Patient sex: M
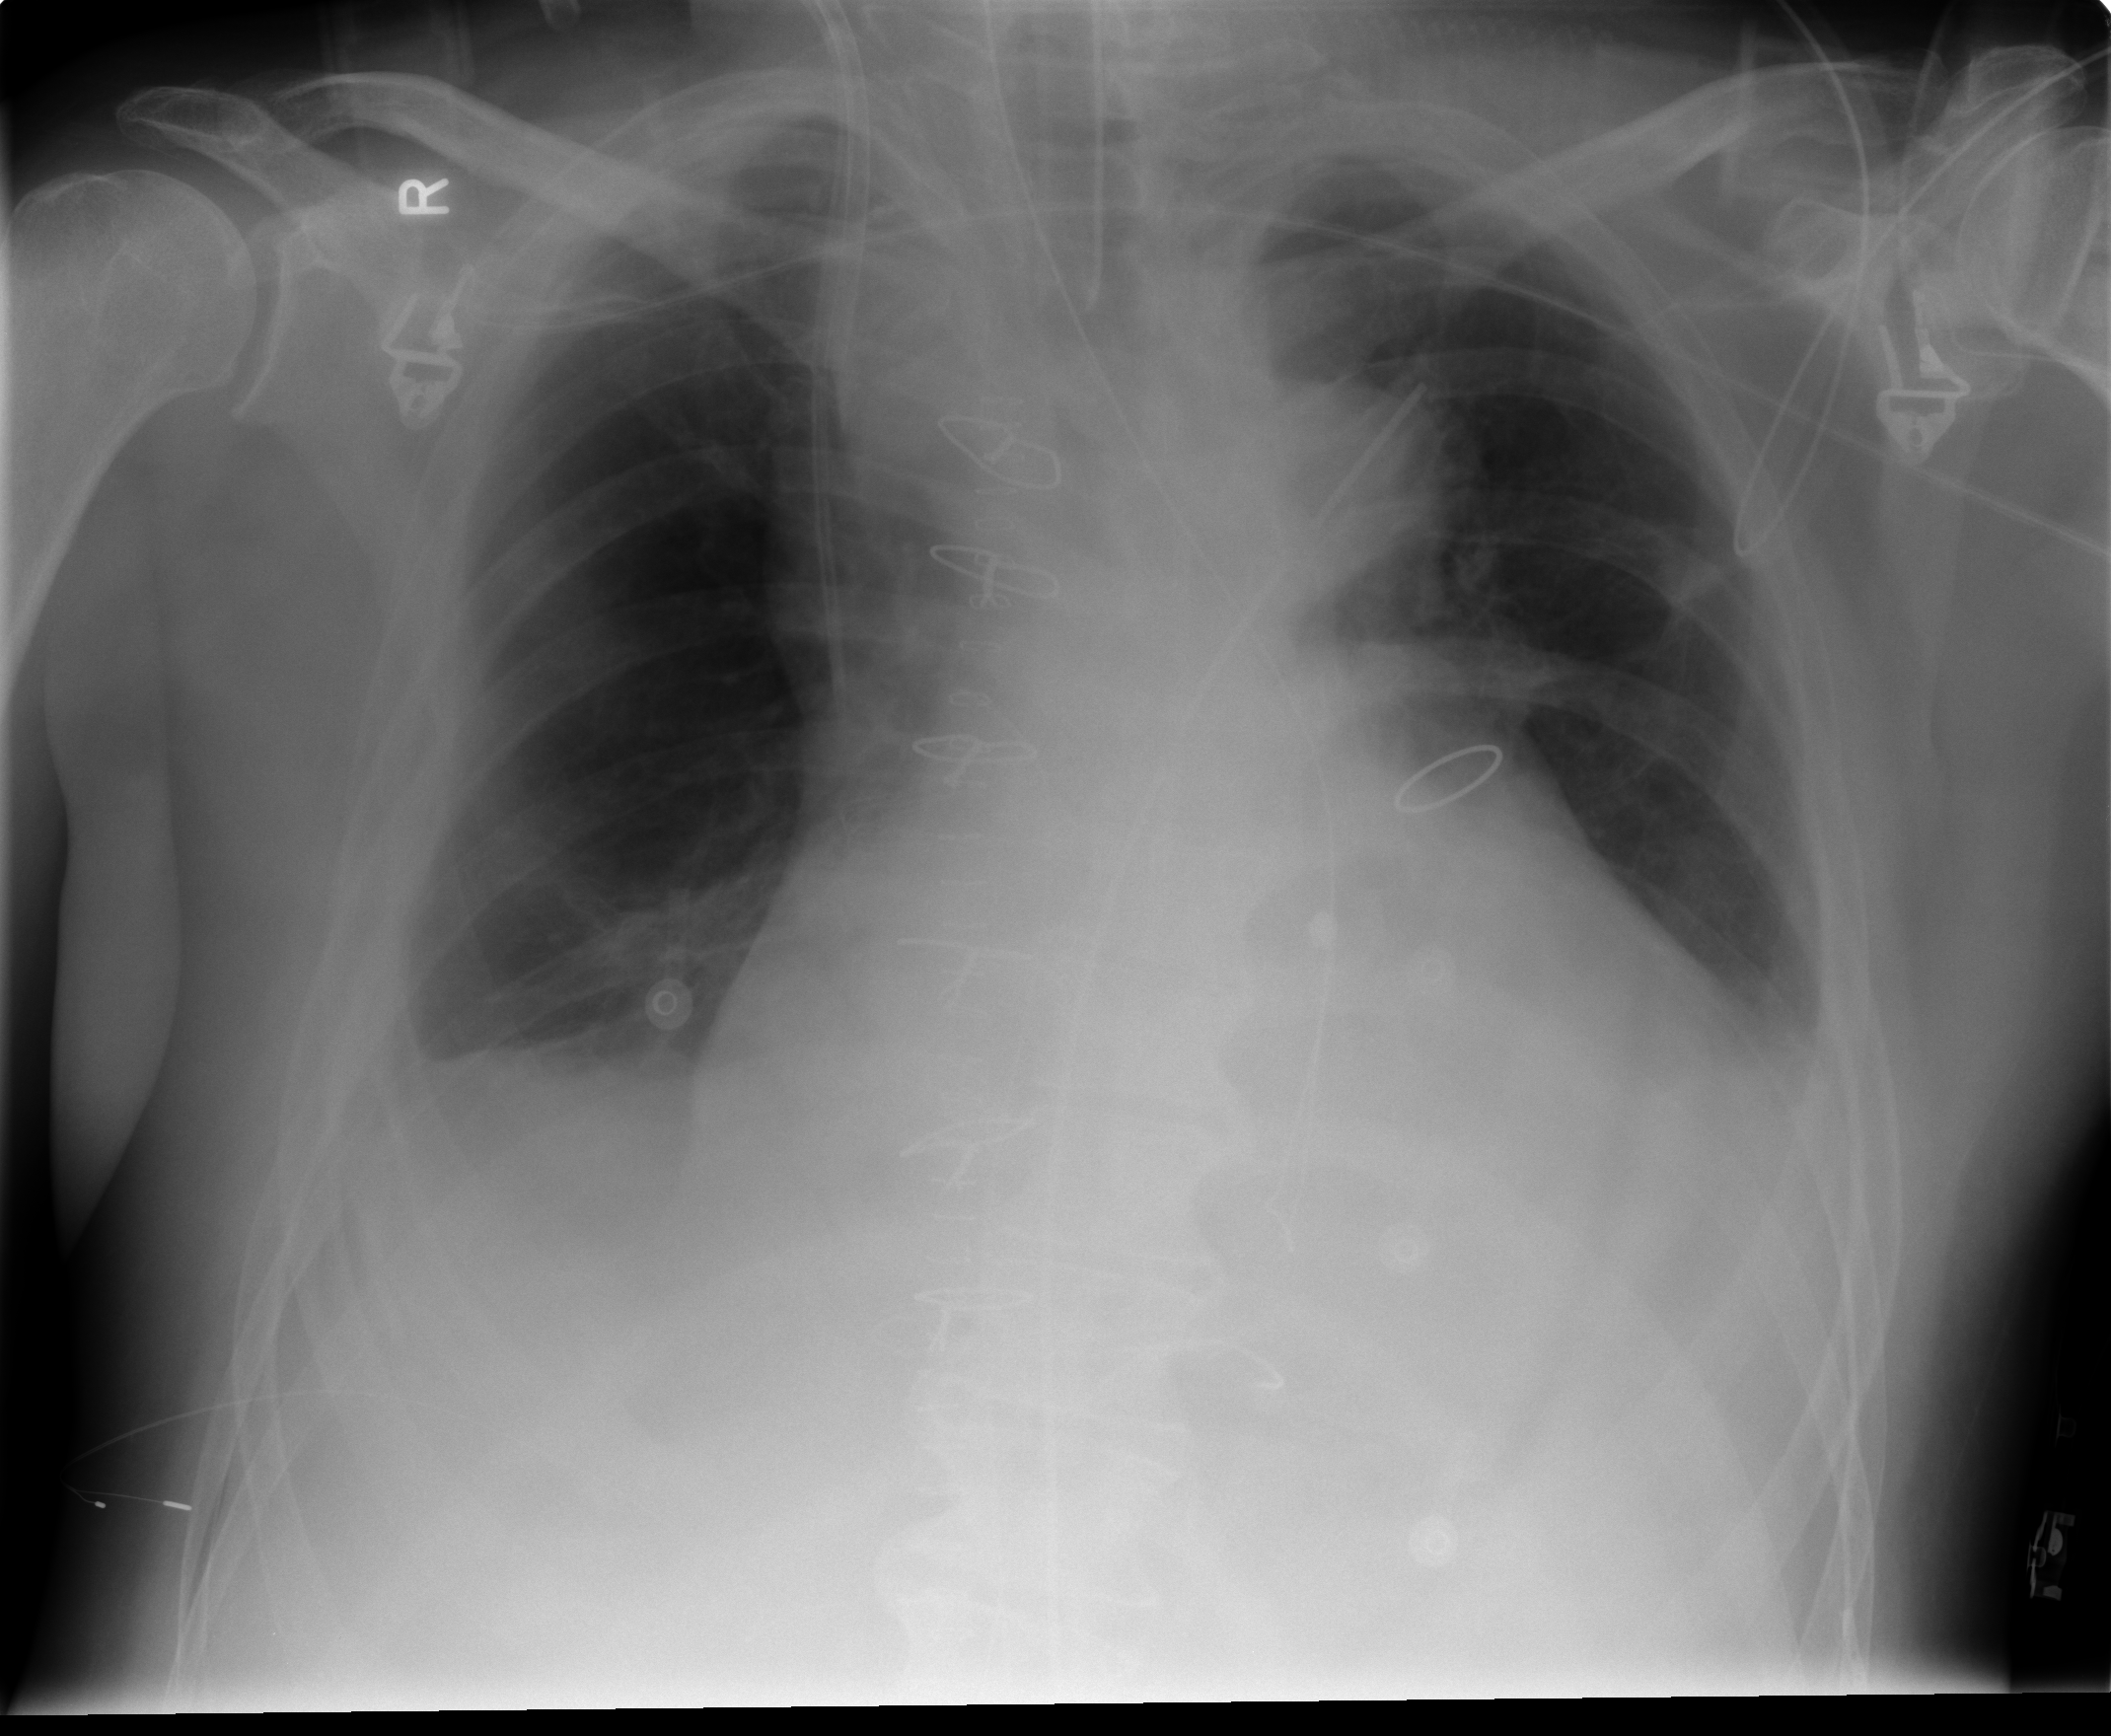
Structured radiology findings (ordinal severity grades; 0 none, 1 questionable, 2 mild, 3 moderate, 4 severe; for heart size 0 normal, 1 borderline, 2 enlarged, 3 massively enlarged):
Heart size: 2
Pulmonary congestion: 0
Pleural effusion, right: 2
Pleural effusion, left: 2
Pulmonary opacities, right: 0
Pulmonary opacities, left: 1
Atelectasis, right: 2
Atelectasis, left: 2